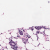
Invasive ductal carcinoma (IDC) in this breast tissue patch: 1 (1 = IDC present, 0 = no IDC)